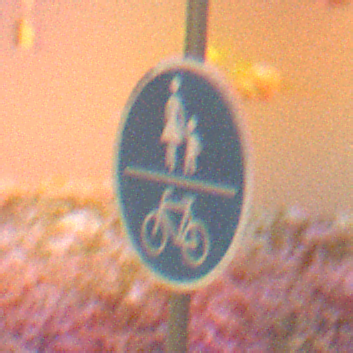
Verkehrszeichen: GemeinsamerGehUndRadweg
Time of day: Night
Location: Outdoor (Nature)
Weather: Clear
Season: NotSpecified
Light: Natural